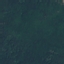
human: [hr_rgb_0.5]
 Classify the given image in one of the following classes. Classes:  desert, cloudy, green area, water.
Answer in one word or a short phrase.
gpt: green area